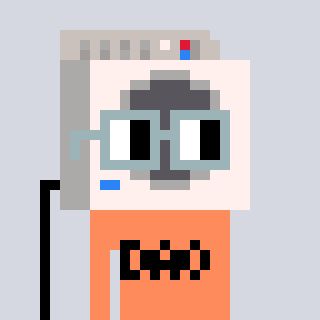
a pixel art character with square dark gray glasses, a washing machine-shaped head and a peachy-colored body on a cool background